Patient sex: F
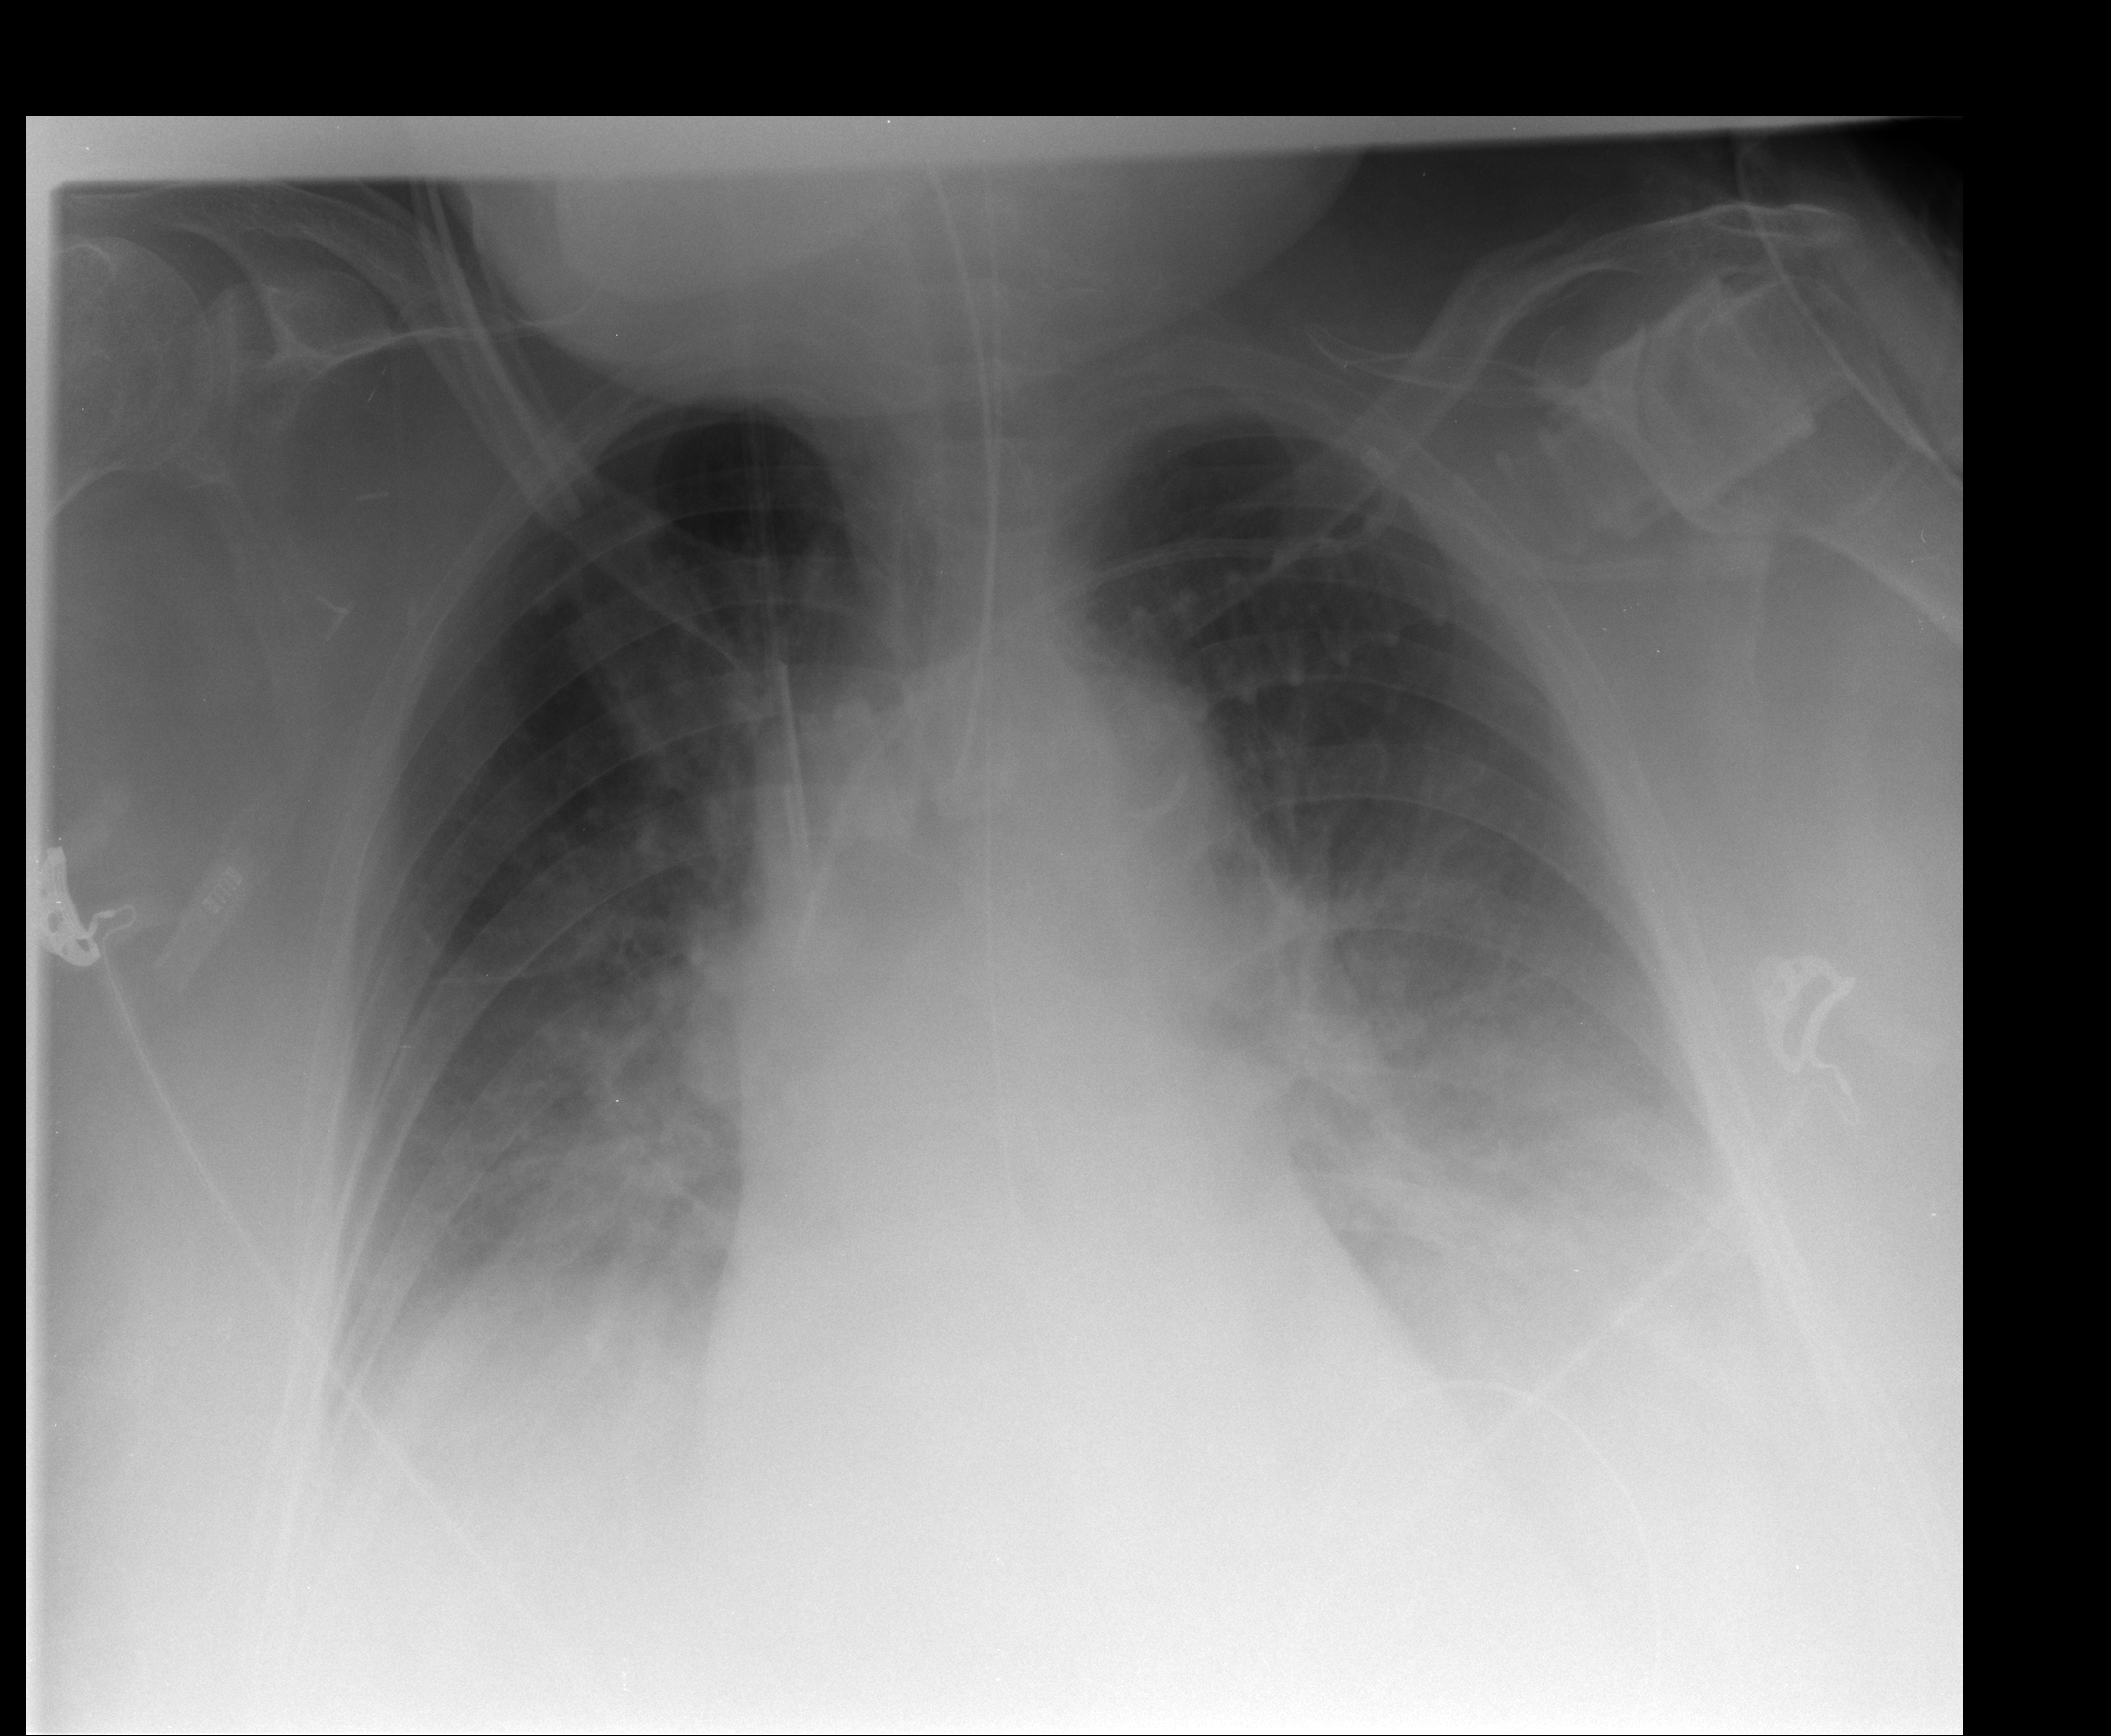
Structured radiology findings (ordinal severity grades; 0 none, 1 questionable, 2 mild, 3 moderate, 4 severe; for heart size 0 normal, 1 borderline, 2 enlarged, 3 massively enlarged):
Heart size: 2
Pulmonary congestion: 2
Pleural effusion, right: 2
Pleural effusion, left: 2
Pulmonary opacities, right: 0
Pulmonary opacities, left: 0
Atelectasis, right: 2
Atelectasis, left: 2